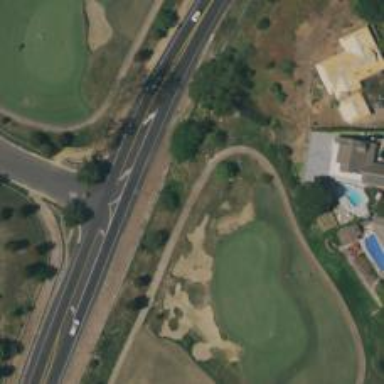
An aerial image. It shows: Path for golf carts.